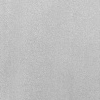
Atmospheric dust classification: dusty